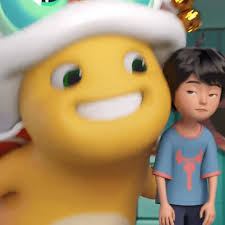
Label: nailong